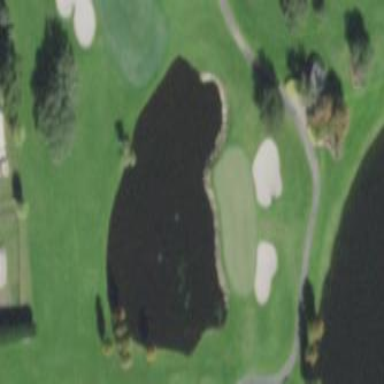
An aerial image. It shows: Water hazard in golf course. The hazard is natural water feature.